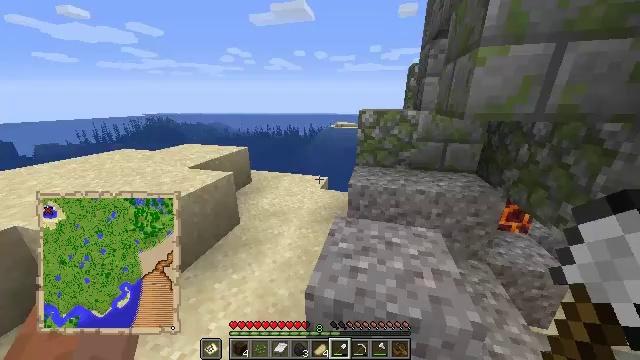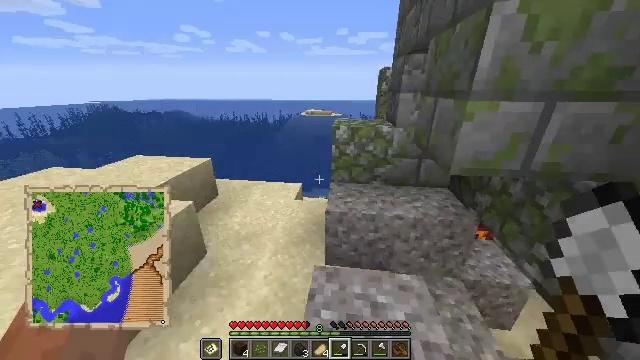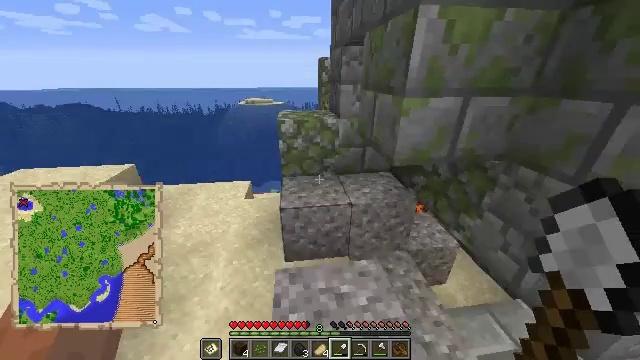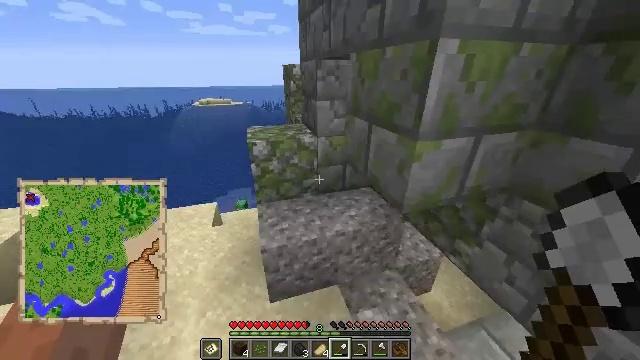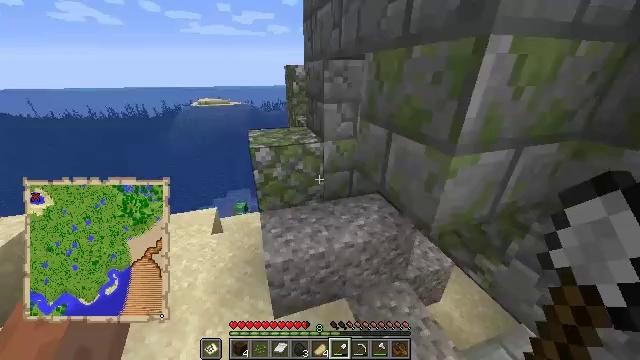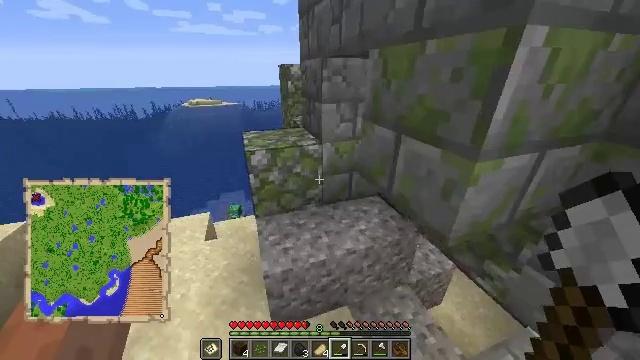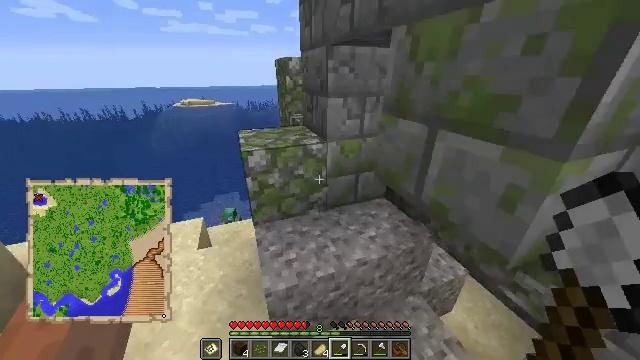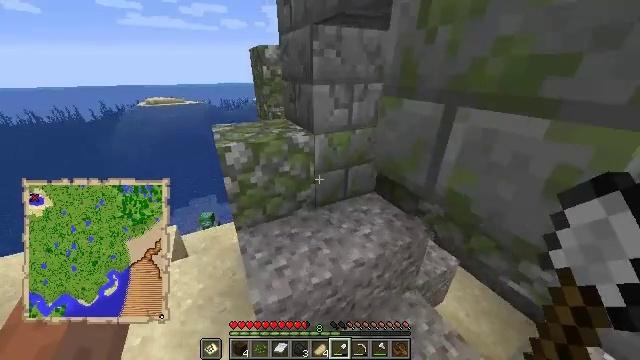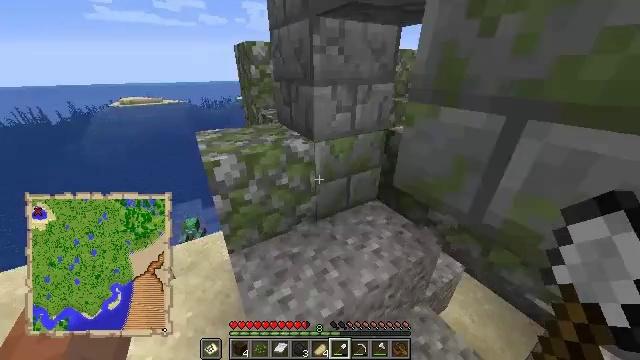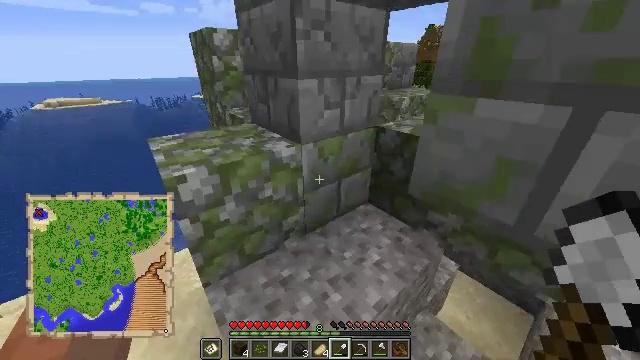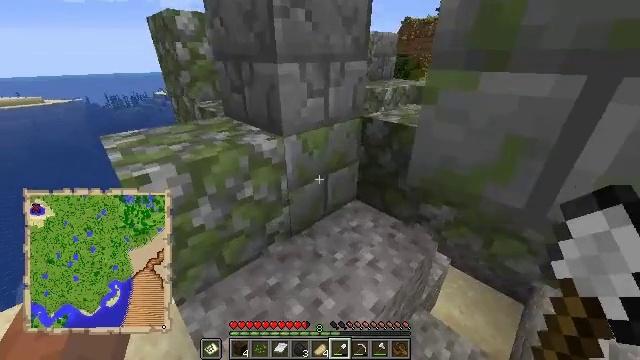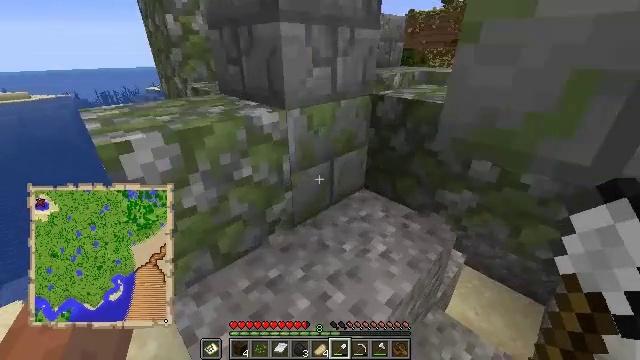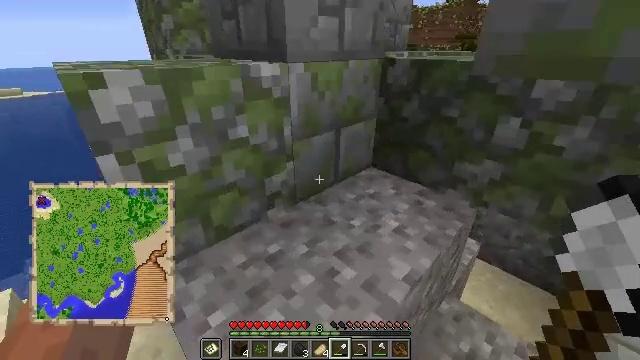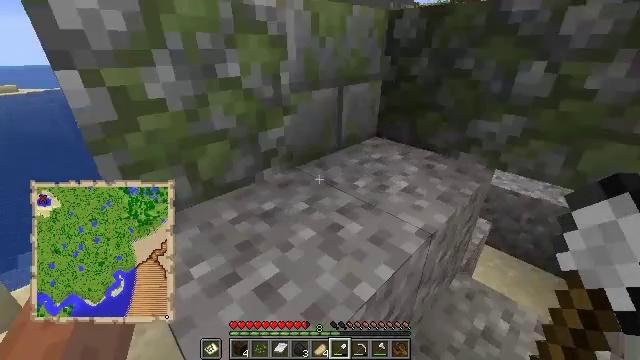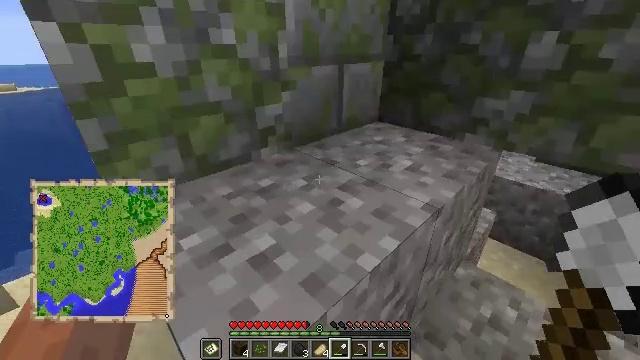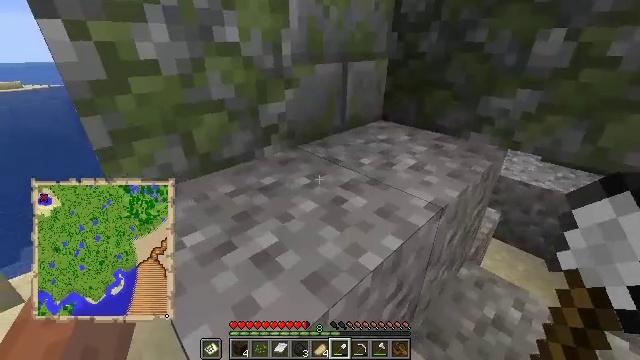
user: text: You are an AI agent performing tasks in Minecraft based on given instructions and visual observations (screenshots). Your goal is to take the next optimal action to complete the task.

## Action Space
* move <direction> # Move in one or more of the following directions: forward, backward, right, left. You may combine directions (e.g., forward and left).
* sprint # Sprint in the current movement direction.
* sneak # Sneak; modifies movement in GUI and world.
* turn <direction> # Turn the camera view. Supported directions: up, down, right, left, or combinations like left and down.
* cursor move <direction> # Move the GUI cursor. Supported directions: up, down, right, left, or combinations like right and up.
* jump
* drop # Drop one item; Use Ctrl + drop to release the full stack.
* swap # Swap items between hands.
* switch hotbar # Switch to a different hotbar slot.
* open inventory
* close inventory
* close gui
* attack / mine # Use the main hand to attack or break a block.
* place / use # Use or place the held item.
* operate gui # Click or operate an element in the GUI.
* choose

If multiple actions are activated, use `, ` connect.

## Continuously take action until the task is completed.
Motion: motion action
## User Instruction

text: Mine the mossy cobblestone underground.
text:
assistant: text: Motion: move forward, turn right and down, jump
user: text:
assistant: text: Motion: move forward, turn right and down, jump
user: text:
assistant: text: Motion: move forward, turn right, jump
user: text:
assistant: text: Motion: move forward, jump
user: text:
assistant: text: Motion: move forward, turn right
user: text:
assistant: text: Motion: move forward, turn right
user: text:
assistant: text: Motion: move forward, turn right
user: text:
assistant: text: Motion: turn right
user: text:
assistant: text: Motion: turn right
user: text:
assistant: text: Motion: turn right
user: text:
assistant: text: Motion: no_op
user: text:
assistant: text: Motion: no_op
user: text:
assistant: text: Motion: no_op
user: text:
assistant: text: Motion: no_op
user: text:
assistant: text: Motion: no_op
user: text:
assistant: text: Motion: turn left and down
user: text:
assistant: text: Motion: turn left and down
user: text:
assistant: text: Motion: turn left
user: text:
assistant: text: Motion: no_op
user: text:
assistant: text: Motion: no_op
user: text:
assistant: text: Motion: move left
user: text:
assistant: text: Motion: move left
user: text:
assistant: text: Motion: move left
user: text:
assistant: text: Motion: move left
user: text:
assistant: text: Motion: move forward and move left
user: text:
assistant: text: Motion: move forward and move left
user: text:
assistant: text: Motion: move forward
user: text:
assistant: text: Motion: move forward
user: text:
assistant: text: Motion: turn down
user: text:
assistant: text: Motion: no_op